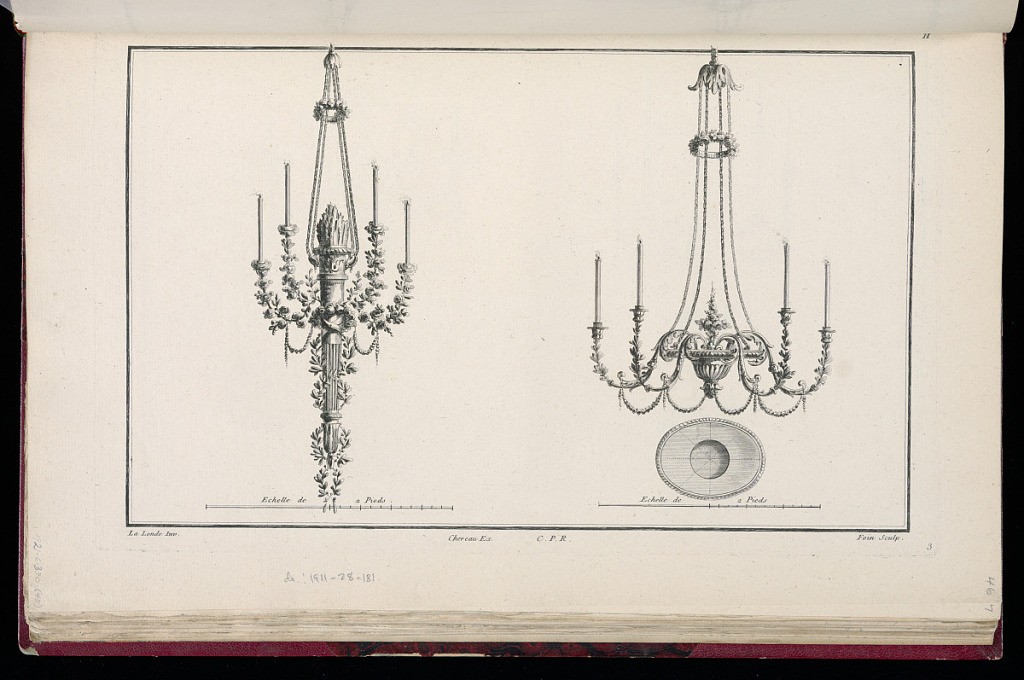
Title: Two Chandelier Designs
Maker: Richard de Lalonde, French, active 1780–96
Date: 1775-1788
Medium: Etching on off-white laid paper
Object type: Print
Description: Designs for two chandeliers. The chandelier on the left is in the form of a torn, held up by chains, and with four arms for candles, formed from roses and leaves. The shaft of the torch is fluted and has crossing branches of leaves that extend below the base of the torch. The chandelier on the right has a shallow, gadrooned bowl, out of which acanthus leaves curl and transform into the four arms for candles. A garland of small flowers is draped between the chandelier arms. Both chandeliers have a scale bar of two French feet ("2 Pieds") below. The chandelier on the right has a cross section below it. The plate is signed and numbered.